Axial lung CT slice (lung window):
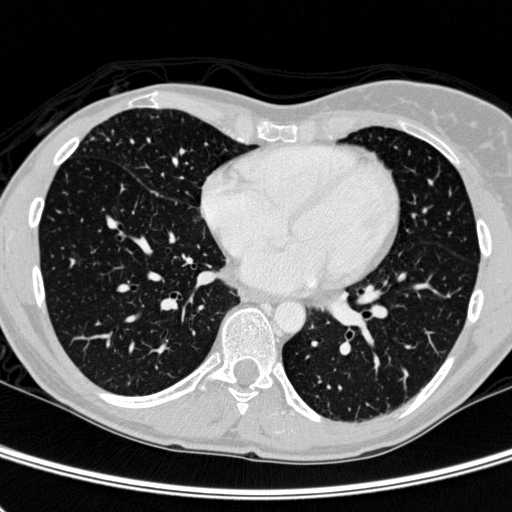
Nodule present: no